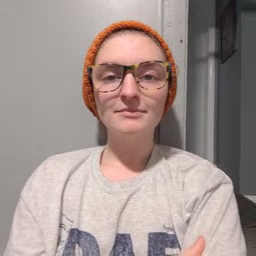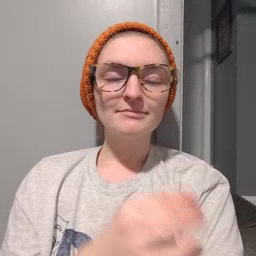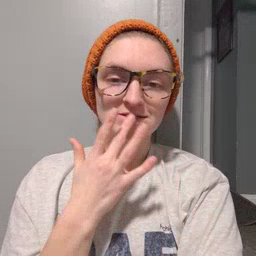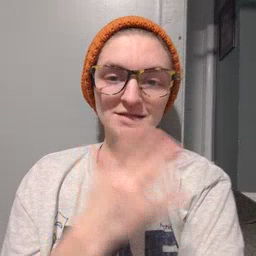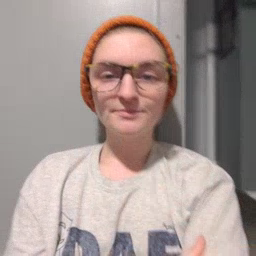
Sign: taste